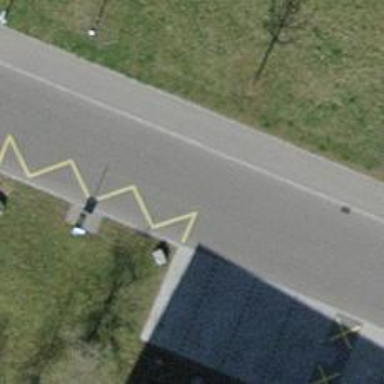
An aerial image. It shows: Public transport stop position.